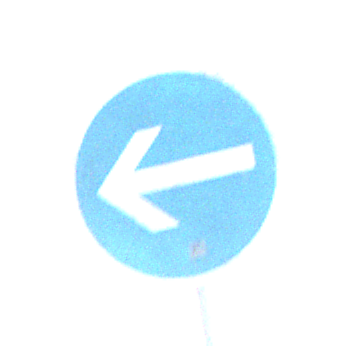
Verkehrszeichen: VorgeschriebeneFahrtrichtungHierLinks
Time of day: MorningAfternoon
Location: Outdoor (Nature)
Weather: Clear
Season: NotSpecified
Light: Natural